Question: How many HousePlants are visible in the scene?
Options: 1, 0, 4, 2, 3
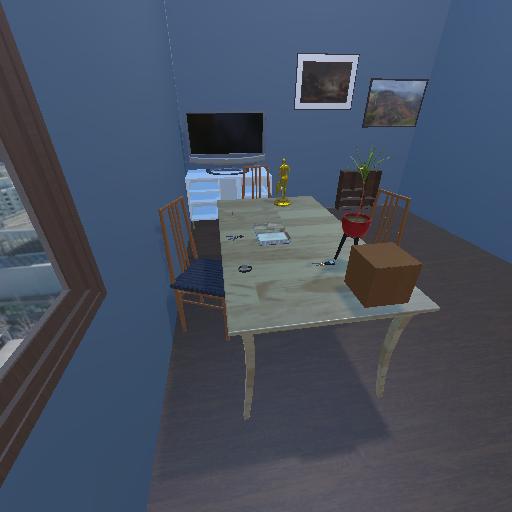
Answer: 1